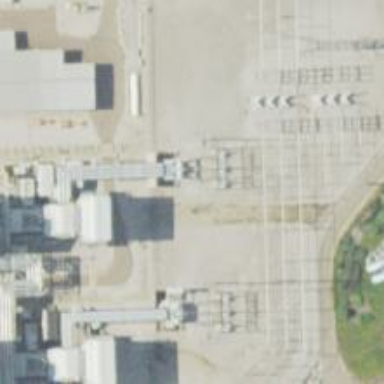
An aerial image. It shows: Switch used for power control.